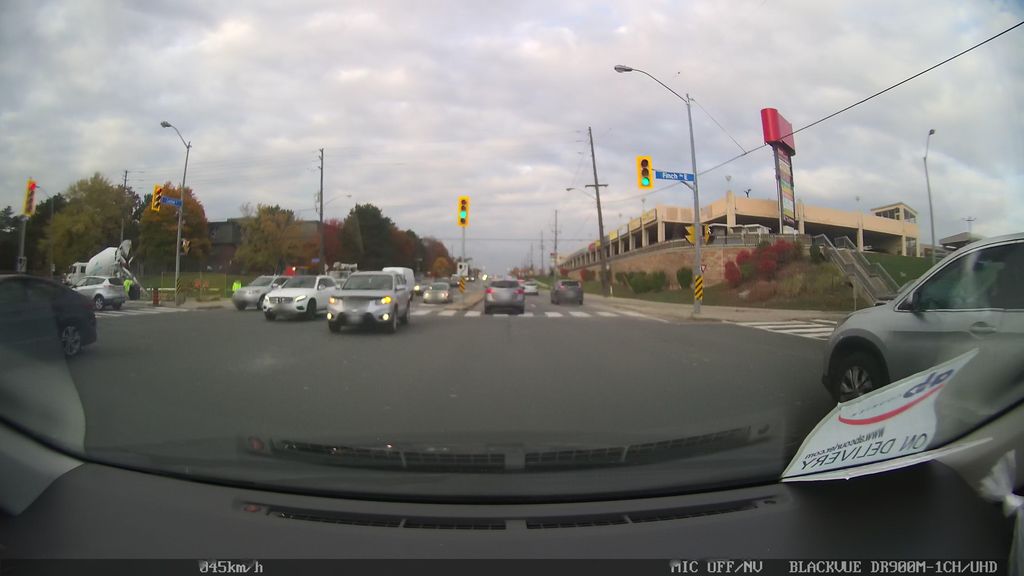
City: toronto